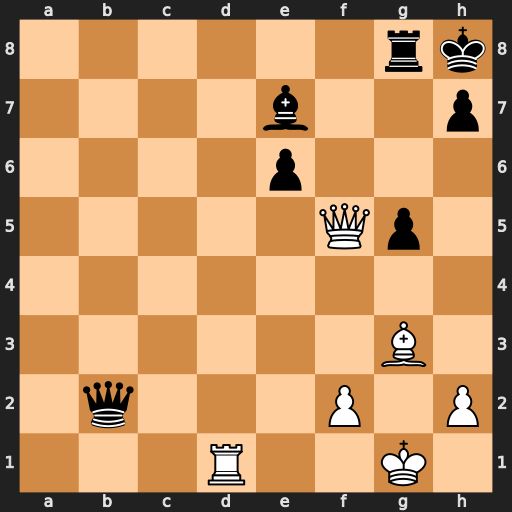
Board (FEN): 6rk/4b2p/4p3/5Qp1/8/6B1/1q3P1P/3R2K1
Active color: w
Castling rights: -
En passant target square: -
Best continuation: Be5+ Qxe5 Qxe5+